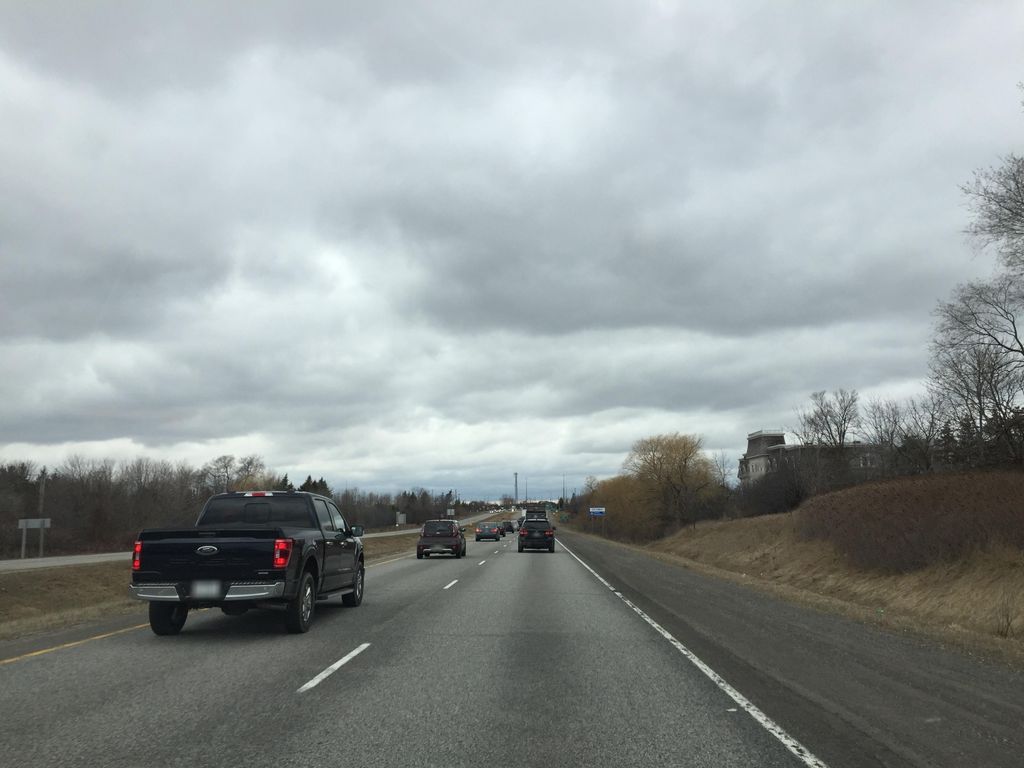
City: kitchener-waterloo